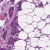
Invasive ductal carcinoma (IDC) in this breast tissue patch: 1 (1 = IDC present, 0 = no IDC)